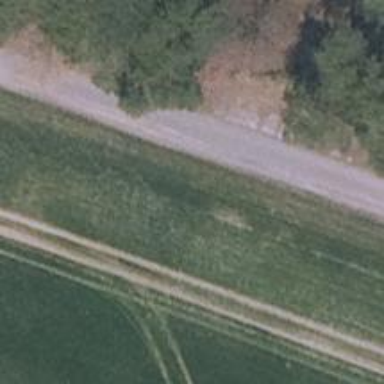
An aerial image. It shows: Unclassified road.